Question: This is my problem:
I have this small 'UITableView' in my storyboard:
And this is my code:
'''
#import <UIKit/UIKit.h>
#import "SmallTable.h"
@interface SmallViewController : UIViewController
@property (weak, nonatomic) IBOutlet UITableView *myTable;
@end
'''
'''
#import "SmallViewController.h"
@interface SmallViewController ()
@end
@implementation SmallViewController
@synthesize myTable = _myTable;
- (void)viewDidLoad
{
SmallTable *myTableDelegate = [[SmallTable alloc] init];
[super viewDidLoad];
[self.myTable setDelegate:myTableDelegate];
[self.myTable setDataSource:myTableDelegate];
// Do any additional setup after loading the view, typically from a nib.
}
- (void)viewDidUnload
{
[super viewDidUnload];
// Release any retained subviews of the main view.
}
- (BOOL)shouldAutorotateToInterfaceOrientation:(UIInterfaceOrientation)interfaceOrientation
{
return (interfaceOrientation != UIInterfaceOrientationPortraitUpsideDown);
}
@end
'''
Now as you can see, I want to set an instance called myTableDelegate as Delegate and DataSource of myTable.
This is the Source of SmallTable class.
'''
#import <Foundation/Foundation.h>
@interface SmallTable : NSObject <UITableViewDelegate , UITableViewDataSource>
@end
'''
'''
@implementation SmallTable
- (NSInteger)numberOfSectionsInTableView:(UITableView *)tableView
{
// Return the number of sections.
return 0;
}
- (NSInteger)tableView:(UITableView *)tableView numberOfRowsInSection:(NSInteger)section
{
// Return the number of rows in the section.
return 5;
}
- (UITableViewCell *)tableView:(UITableView *)tableView cellForRowAtIndexPath:(NSIndexPath *)indexPath
{
static NSString *CellIdentifier = @"Cell";
UITableViewCell *cell = [tableView dequeueReusableCellWithIdentifier:CellIdentifier];
// Configure the cell...
cell.textLabel.text = @"Hello there!";
return cell;
}
#pragma mark - Table view delegate
- (void)tableView:(UITableView *)tableView didSelectRowAtIndexPath:(NSIndexPath *)indexPath
{
NSLog(@"Row pressed!!");
}
@end
'''
I implemented all the 'UITableViewDelegate' and 'UITableViewDataSource' method that the app need. Why it just crash before the view appear??
Thanks!!
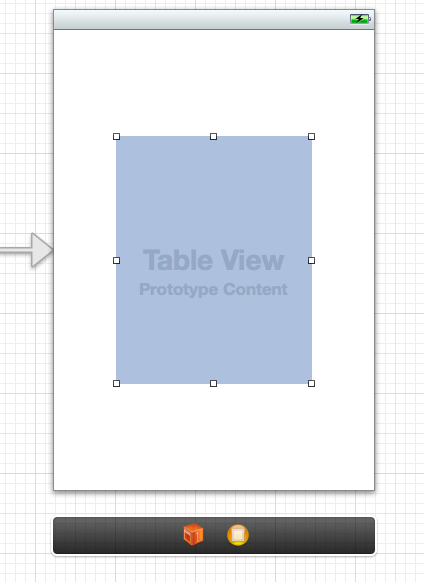
Answer: rickster is right. But I guess you need to use a 'strong' qualifier for your property since at the end of your 'viewDidLoad' method the object will be deallocated anyway.
'''
@property (strong,nonatomic) SmallTable *delegate;
// inside viewDidload
[super viewDidLoad];
self.delegate = [[SmallTable alloc] init];
[self.myTable setDelegate:myTableDelegate];
[self.myTable setDataSource:myTableDelegate];
'''
But is there any reason to use a separated object (data source and delegate) for your table? Why don't you set 'SmallViewController' as both the source and the delegate for your table?
In addition you are not creating the cell in the correct way. These lines do nothing:
'''
static NSString *CellIdentifier = @"Cell";
UITableViewCell *cell = [tableView dequeueReusableCellWithIdentifier:CellIdentifier];
// Configure the cell...
cell.textLabel.text = @"Hello there!";
'''
'dequeueReusableCellWithIdentifier' simply retrieves from the table "cache" a cell that has already created and that can be reused (this to avoid memory consumption) but you haven't created any.
Where are you doing 'alloc-init'? Do this instead:
'''
static NSString *CellIdentifier = @"Cell";
UITableViewCell *cell = [tableView dequeueReusableCellWithIdentifier:CellIdentifier];
if(!cell) {
cell = // alloc-init here
}
// Configure the cell...
cell.textLabel.text = @"Hello there!";
'''
Furthermore say to 'numberOfSectionsInTableView' to return 1 instead of 0:
'''
- (NSInteger)numberOfSectionsInTableView:(UITableView *)tableView
{
// Return the number of sections.
return 1;
}
'''